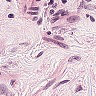
Metastatic tissue present: no